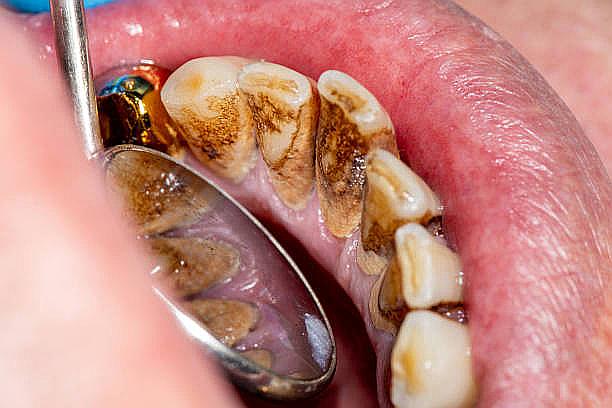
Condition: Calculus